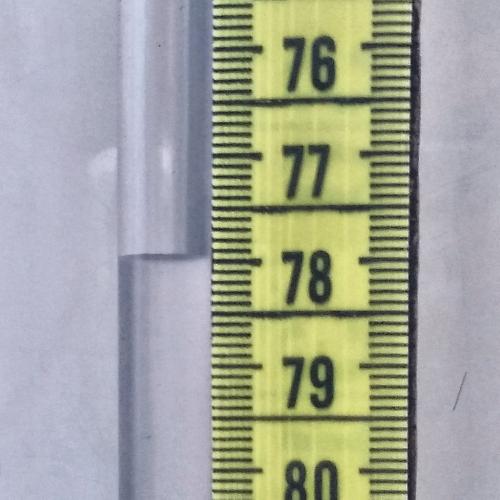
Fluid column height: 77.9 cm